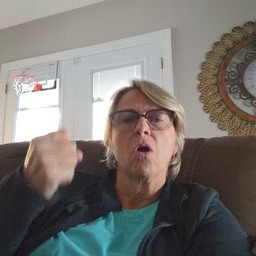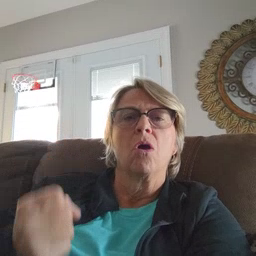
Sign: car